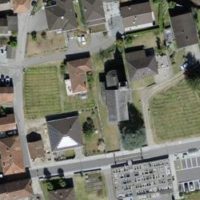
EUNIS habitat code: 54
Species observed at this site:
Erigeron karvinskianus